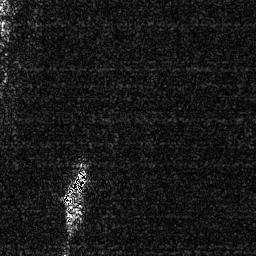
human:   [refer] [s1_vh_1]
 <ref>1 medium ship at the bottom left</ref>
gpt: <box>[[23, 63, 33, 81, 0]]</box>